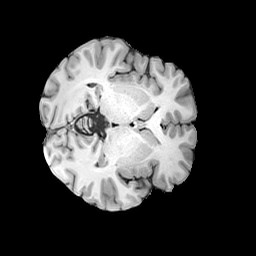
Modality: T1w
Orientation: axial
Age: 24
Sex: female
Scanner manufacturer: siemens
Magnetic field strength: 3 T
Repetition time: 2 s
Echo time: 0.0024 s